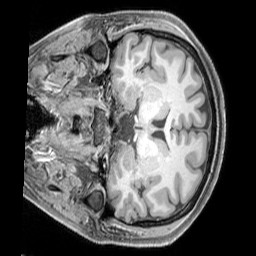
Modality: T1w
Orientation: coronal
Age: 25
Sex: female
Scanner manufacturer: siemens
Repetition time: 2.3 s
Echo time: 0.00226 s